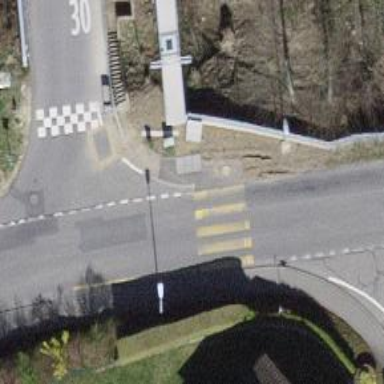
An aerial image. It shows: Uncontrolled zebra crossing with zebra markings.